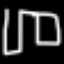
Label: pants